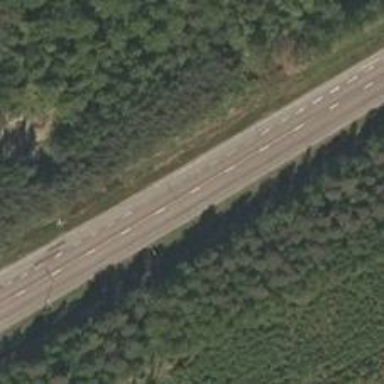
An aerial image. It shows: Motorway junction.